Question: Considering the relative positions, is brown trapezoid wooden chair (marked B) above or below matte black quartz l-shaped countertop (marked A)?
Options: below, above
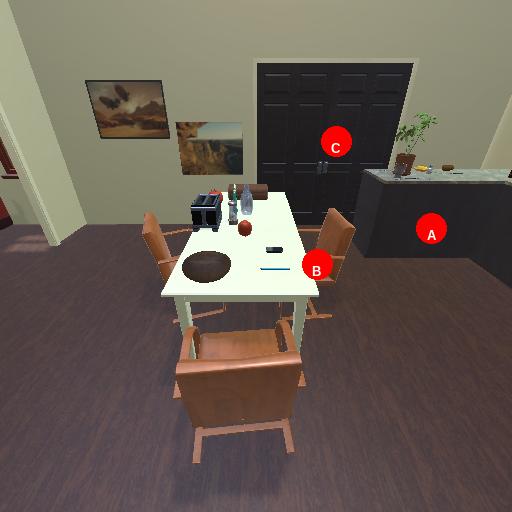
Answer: below